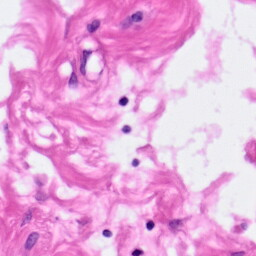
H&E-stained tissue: Pancreatic